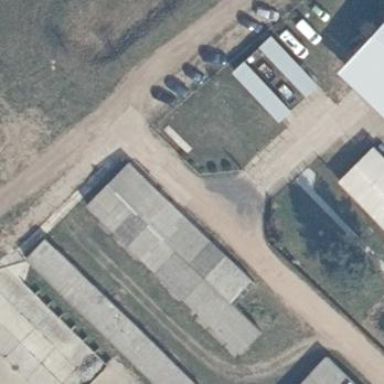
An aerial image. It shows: Group of garages.